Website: home-depot
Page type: newsletter-management
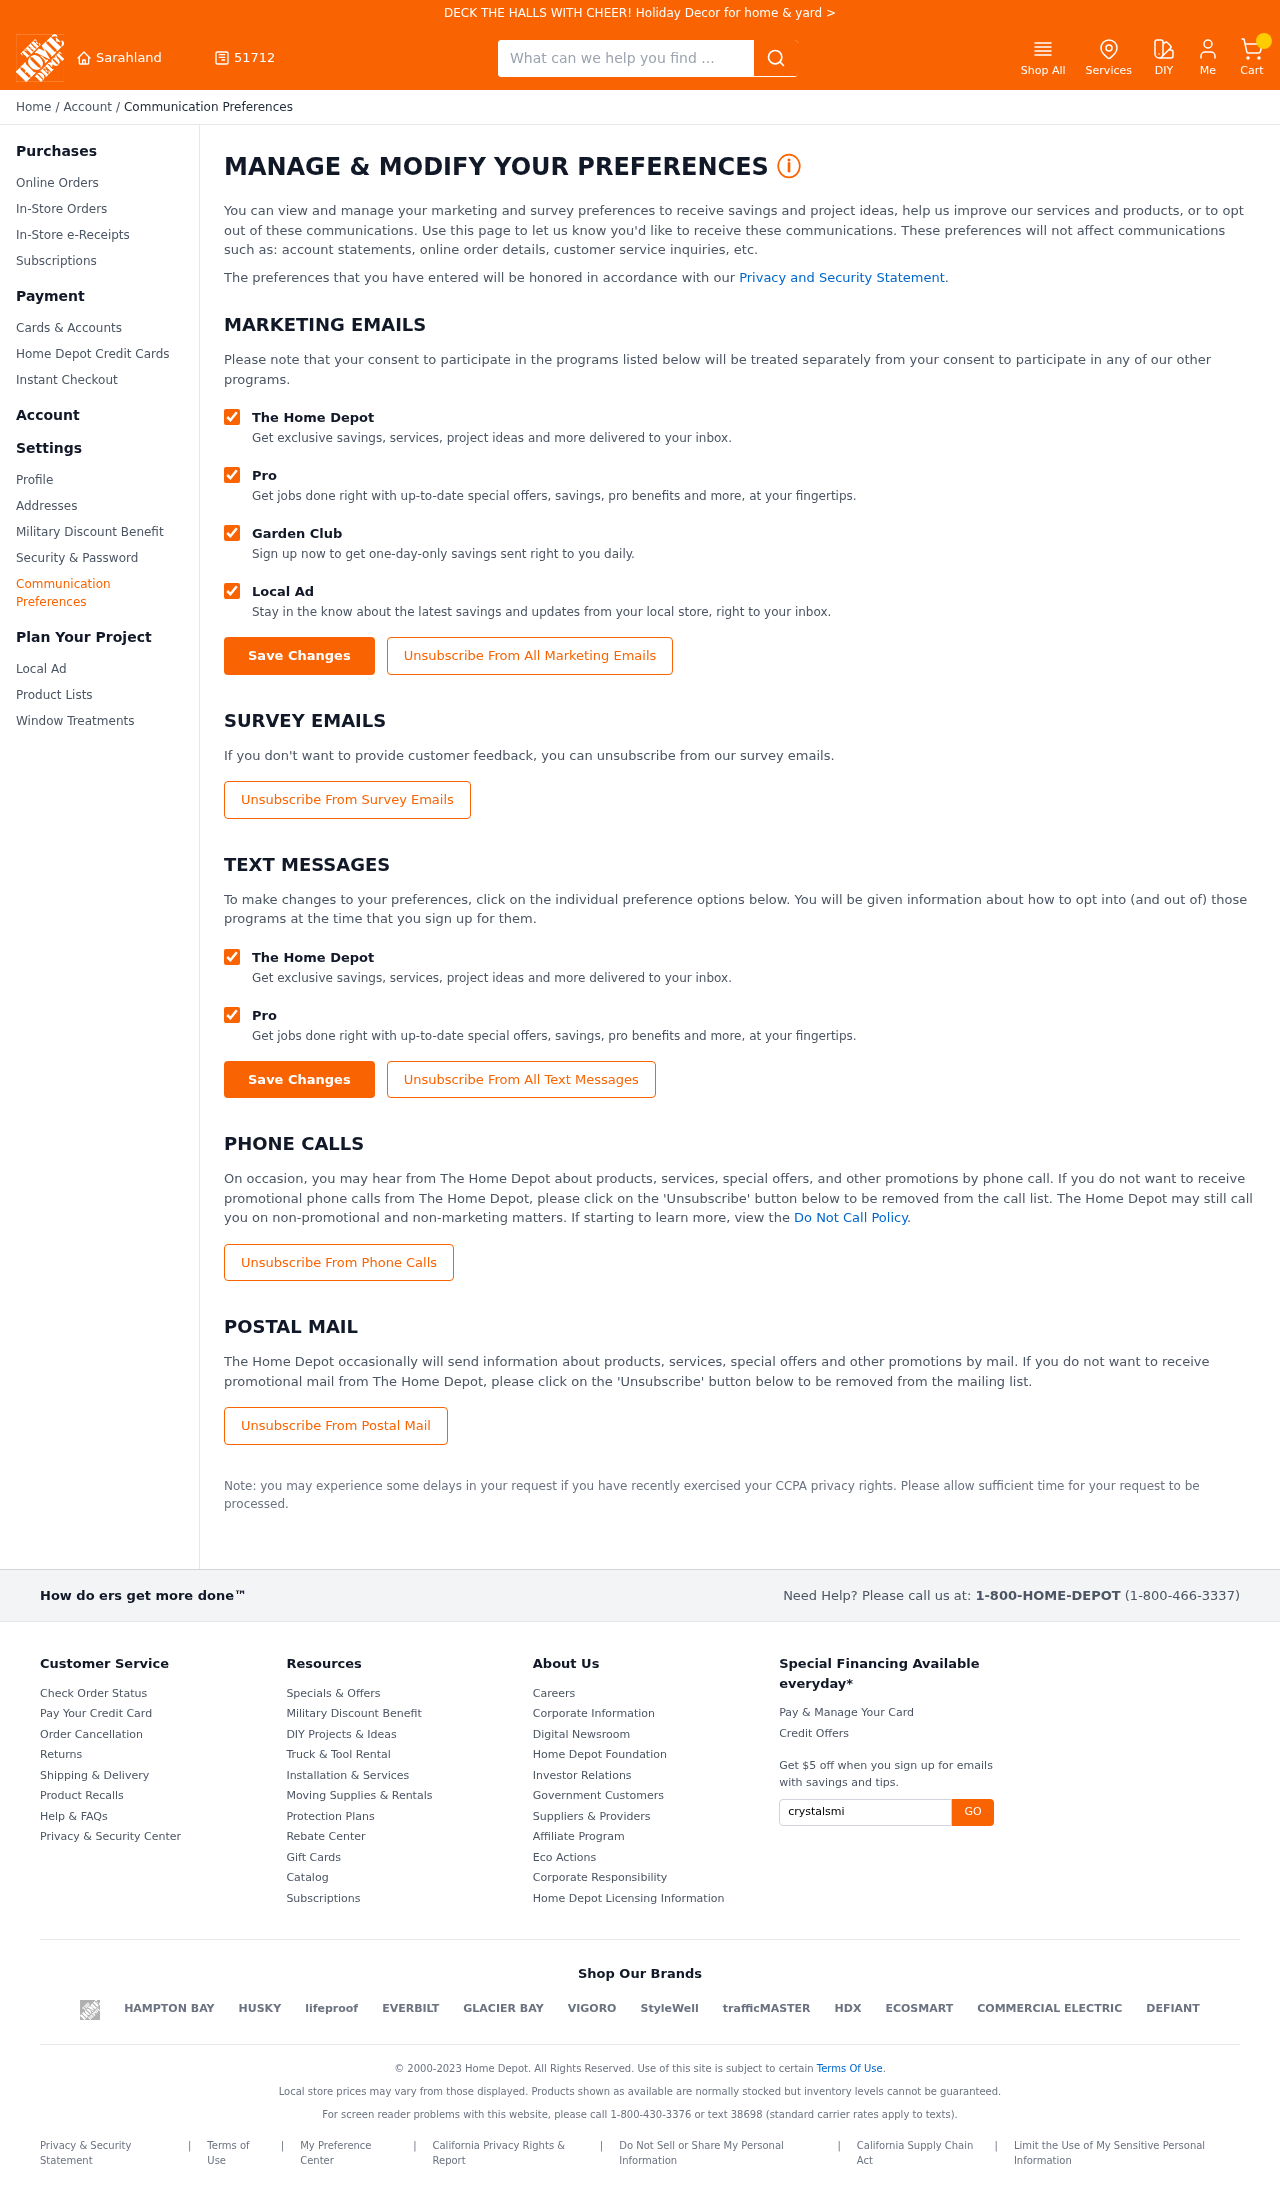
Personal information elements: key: PII_CITY
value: Sarahland
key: PII_POSTCODE
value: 51712
Search elements: key: HEADER_SEARCH
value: What can we help you find ...